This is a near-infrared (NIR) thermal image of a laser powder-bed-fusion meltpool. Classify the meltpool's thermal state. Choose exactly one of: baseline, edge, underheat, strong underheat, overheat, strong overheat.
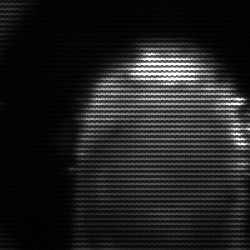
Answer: baseline